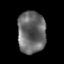
Tissue: prostate
Cell type: T cells
Senescence score: 0.2468
Nuclear area (px): 1151
Mean DAPI intensity: 104.448